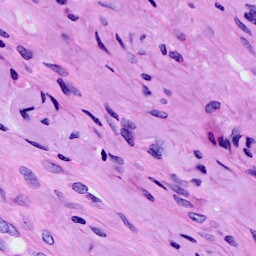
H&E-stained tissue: Cervix